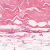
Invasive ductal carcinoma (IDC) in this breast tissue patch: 0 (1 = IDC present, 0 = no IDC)